Question: The code below create a single 'QListView' with the data and proxy models "attached".
Clicking one of the radio buttons calls for 'buttonClicked()' function.
This function calls model's '.data(index,role)' method to get the data stored in a current index.
For the 'DisplayRole' the model's '.data()' method properly returns the name of index (assigned to it by the time it was created). But when
'ItemDataRole' is used I am getting an error:
'''
TypeError: QSortFilterProxyModel.data(QModelIndex, int role=Qt.DisplayRole): argument 2 has unexpected type 'sip.enumtype'
'''
--
'''
Question 1: How to fix this error?
'''
If you take a look at 'addItems()' method there is a line there:
'''
self.setData(index, 'keyword')
'''
Apparently I am trying to set 'keyword' as my own "custom data" (is it what ProxyModel is going to be use while filtering the indexes?).
Question 2: How to query the string "keyword" I've set with 'self.setData(index, 'keyword')'?
Is this data accessible or it is "reserved" and can't be queried?

'''
from PyQt4 import QtCore, QtGui
app=QtGui.QApplication(sys.argv)
elements={'Animals':{1:'Bison',2:'Panther',3:'Elephant'},'Birds':{1:'Duck',2:'Hawk',3:'Pigeon'},'Fish':{1:'Shark',2:'Salmon',3:'Piranha'}}
class ProxyModel(QtGui.QSortFilterProxyModel):
def __init__(self, parent=None):
super(ProxyModel, self).__init__(parent)
class DataModel(QtCore.QAbstractListModel):
def __init__(self):
QtCore.QAbstractListModel.__init__(self)
self.items=[]
def rowCount(self, parent=QtCore.QModelIndex()):
return len(self.items)
def data(self, index, role):
if not index.isValid() or not (0<=index.row()<len(self.items)): return QtCore.QVariant()
if role==QtCore.Qt.DisplayRole:
return self.items[index.row()]
elif role==QtCore.Qt.ItemDataRole:
return index.data()
def addItems(self):
for key in elements:
index=QtCore.QModelIndex()
self.setData(index, 'keyword')
self.beginInsertRows(index, 0, 0)
self.items.append(key)
self.endInsertRows()
class Window(QtGui.QWidget):
def __init__(self):
super(Window, self).__init__()
layout=QtGui.QVBoxLayout()
self.setLayout(layout)
self.view=QtGui.QListView()
self.dataModel=DataModel()
self.dataModel.addItems()
self.proxyModel=ProxyModel()
self.proxyModel.setSourceModel(self.dataModel)
self.view.setModel(self.proxyModel)
buttonsLayout=QtGui.QHBoxLayout()
animalsButton=QtGui.QRadioButton('Show Animals')
birdsButton=QtGui.QRadioButton('Show Birds')
fishButton=QtGui.QRadioButton('Show Fish')
self.buttons=[animalsButton,birdsButton,fishButton]
for button in self.buttons:
button.toggled.connect(self.buttonClicked)
buttonsLayout.addWidget(button)
layout.addWidget(self.view)
layout.insertLayout(1,buttonsLayout)
self.show()
def buttonClicked(self,arg=None):
for button in self.buttons:
if button.isChecked(): break
index=self.view.currentIndex()
print 'Index DisplayRole: %s'%self.view.model().data(index, QtCore.Qt.DisplayRole).toString()
# print 'ItemDataRole', self.view.model().data(index, QtCore.Qt.ItemDataRole)
window=Window()
sys.exit(app.exec_())
'''
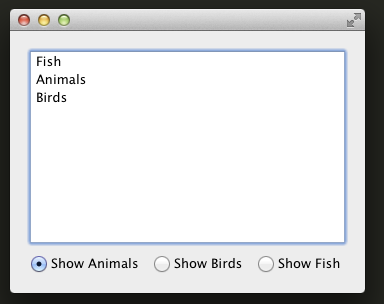
Answer: Here is a working example on how to use 'QTableView' with 'QStandardItemModel' populated with 'QStandardItem's.
A possible advantage of using 'QtGui.QStandardItemModel' over 'QtCore.QAbstractListModel' is that 'QtGui.QStandardItemModel' doesn't have to be sub-classed in order to be assigned to 'QTableView'.
You just go ahead and declare it:
'''
view=QtGui.QTableView() # declare table view
model=QtGui.QStandardItemModel() # declare model
view.setModel(model) # assign model to table view
'''
To create a view-item declare it first:
'''
item=QtGui.QStandardItem('My Item Name') # stored 'My Item Name' can be queried using 'Qt.DisplayRole' flag
'''
Assign a declared 'QStandardItem' to view using:
'''
model.appendRow(item)
'''
'model.appendRow(item)' method "creates" as many 'QModelIndex'es as there are columns in a table-view. So there is no need to create 'QModelIndex'es manually for each column in a row : the row the item was assigned to.
Next using 'item.setData(value,role)' method you can store any type of data using one of pre-defined 'QModelIndex' roles such as:
'''
item.setData('< Column 0 My Display Value as "DisplayRole" >', QtCore.Qt.DisplayRole)
item.setData('< Column 0 My Custom Value as "UserRole" >', QtCore.Qt.UserRole)
item.setData('< Column 0 My Custom Value as "UserRole+1" >', QtCore.Qt.UserRole+1)
'''
All three assignment-lines above are used to assign three different values to the same "item": first value is a string ''< Column 0 My Display Value as "DisplayRole" >'' which is stored under 'Qt.DisplayRole' role (use this role to retrieve it back).
A string value: ''< Column 0 My Custom Value as "UserRole" >'' is stored under 'Qt.UserRole'. Use this role to retrieve it back. And etc.
While 'item.setData(value,role)' method is quite useful and it does use a simple syntax it is also very limited since it only deals with a single 'QModelIndex' stored in a zero column of the row the item is assigned to. In order to be able to store a custom data (or modify an existing data) stored in non-zero columns of the item's row we get the item's row number first:
'''
itemRow=item.row()
'''
Knowing the item's row-number we can get all the item indexes from every column using
in a "manual" mode:
'''
indexOfColumn1=model.index(itemRow, 1)
indexOfColumn2=model.index(itemRow, 2)
'''
(where a second integer argument such as '1' or '2' are the column numbers).
Or in a "fully automatic" mode:
'''
for i in range(model.columnCount()):
eachColumnIndex=model.index(itemRow, i)
'''
Knowing the item's 'QModelIndexes' we can use them to query or store data just like we did using 'item.setData()' method (a method that only assigns/retreives a data from/to a zero-column 'QModelIndex').
In order to store and retreive the data in each-column-'QModelIndex' we have to use 'model.setData(index,value,role)' and 'model.data(index, role)' methods (it appears we can't get/set the data using 'QModelIndex' instance directly... like this:
'myIndex.setData(value,role)' - this is invalid code since 'QModelIndex' doesn't come with '.setData()' method.
In order to retrieve the data stored per 'QModelIndex' we use 'model.data(index,role)':
'''
model=view.model()
print model.data(index, QtCore.Qt.UserRole+1).toPyObject()
'''
For a single column views (such as '.QListView') dealing with supplied 'QStandardItem' methods would be probably sufficient. But for multi-column views (such as 'QTabLeView' there is a chance the individual column's 'QModelIndexe's would have to be accessed.

'''
import os,sys
home=os.path.dirname(os.path.abspath(os.path.realpath(__file__)))
sys.path.append(os.path.join(home,'site-packages'))
from PyQt4 import QtCore, QtGui
app=QtGui.QApplication(sys.argv)
class Window(QtGui.QTableView):
def __init__(self):
super(Window, self).__init__()
model=QtGui.QStandardItemModel()
model.setHorizontalHeaderLabels(['Column 0','Column 1','Column 3'])
for i in range(3):
item=QtGui.QStandardItem('Column 0 Item %s'%i)
item.setData('< Column 0 Custom Value as "UserRole" >', QtCore.Qt.UserRole)
item.setData('< Column 0 Custom Value as "UserRole+1" >', QtCore.Qt.UserRole+1)
model.appendRow(item)
itemRow=item.row()
indexOfColumn1=model.index(itemRow, 1)
indexOfColumn2=model.index(itemRow, 2)
model.setData(indexOfColumn1, 'Column 1 Item', QtCore.Qt.DisplayRole)
model.setData(indexOfColumn1, '< Column 1 Custom Value as "UserRole" >', QtCore.Qt.UserRole)
model.setData(indexOfColumn2, 'Column 2 Item', QtCore.Qt.DisplayRole)
model.setData(indexOfColumn2, '< Column 2 Custom Value as "UserRole" >', QtCore.Qt.UserRole)
self.setModel(model)
self.clicked.connect(self.onClick)
self.show()
def onClick(self,index=None):
row=index.row()
column=index.column()
model=self.model()
indexOfColumn0=model.index(row, 0)
indexOfColumn1=model.index(row, 1)
indexOfColumn2=model.index(row, 2)
print indexOfColumn0==index, indexOfColumn1==index, indexOfColumn2==index
print 'ROW: %s COLUMN: %s'%(row,column)
print 'DispayRoleData via self.model().data(index,role): "%s"'%self.model().data(index, QtCore.Qt.DisplayRole).toString()
print 'UserRoleData via self.model().data(index,role): "%s"'%self.model().data(index, QtCore.Qt.UserRole).toPyObject()
print 'UserRoleData via self.model().data(index,role): "%s"'%self.model().data(index, QtCore.Qt.UserRole+1).toPyObject()
for key in self.model().itemData(index):
print 'self.model.itemData(index): key: %s value: %s'%(key, self.model().itemData(index)[key].toString())
item=self.model().itemFromIndex(index)
window=Window()
sys.exit(app.exec_())
'''